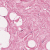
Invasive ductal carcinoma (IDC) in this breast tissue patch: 0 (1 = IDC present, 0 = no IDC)